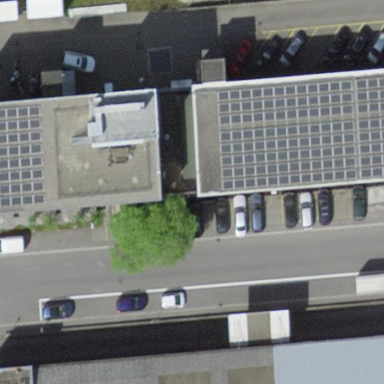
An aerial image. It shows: Industrial building.